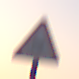
Verkehrszeichen: SchleuderOderRutschgefahr
Umgebung: Outdoor, Urban
Tageszeit: SunriseSunset
Wetter: Clear
Licht: Natural
Jahreszeit: NotSpecified
Kontrast: MediumContrast